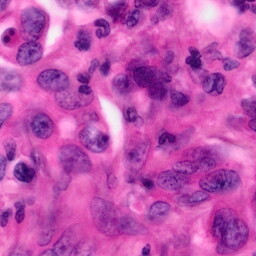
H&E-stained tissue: Pancreatic